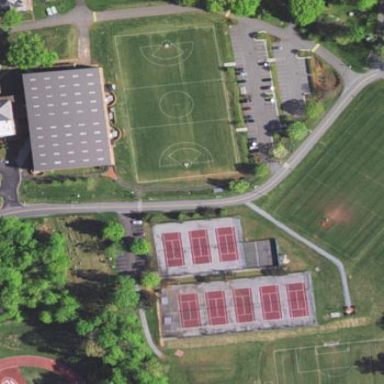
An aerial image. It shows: Lacrosse pitch for leisure sports activities.